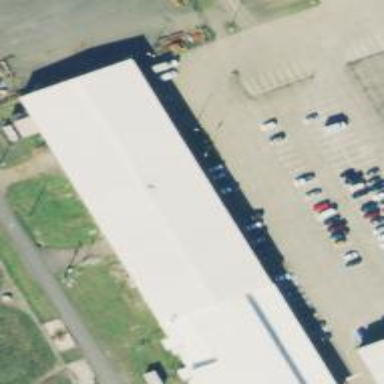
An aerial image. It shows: Hangar building.